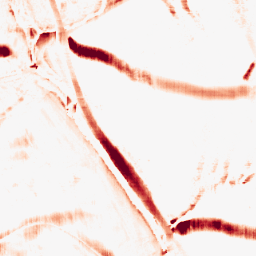
Category: morphological
Decomposition family: morphological_rect
Decomposition parameters: operation: opening
width: 10
height: 20
Upsampling method: sinc_blackman
Upsampling parameters: scale: 2
kernel_size: 4
Upsampling scale: 2